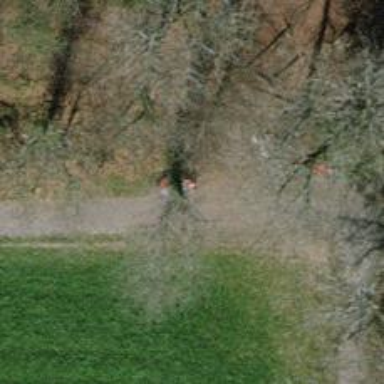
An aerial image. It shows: Red bench.